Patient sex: M
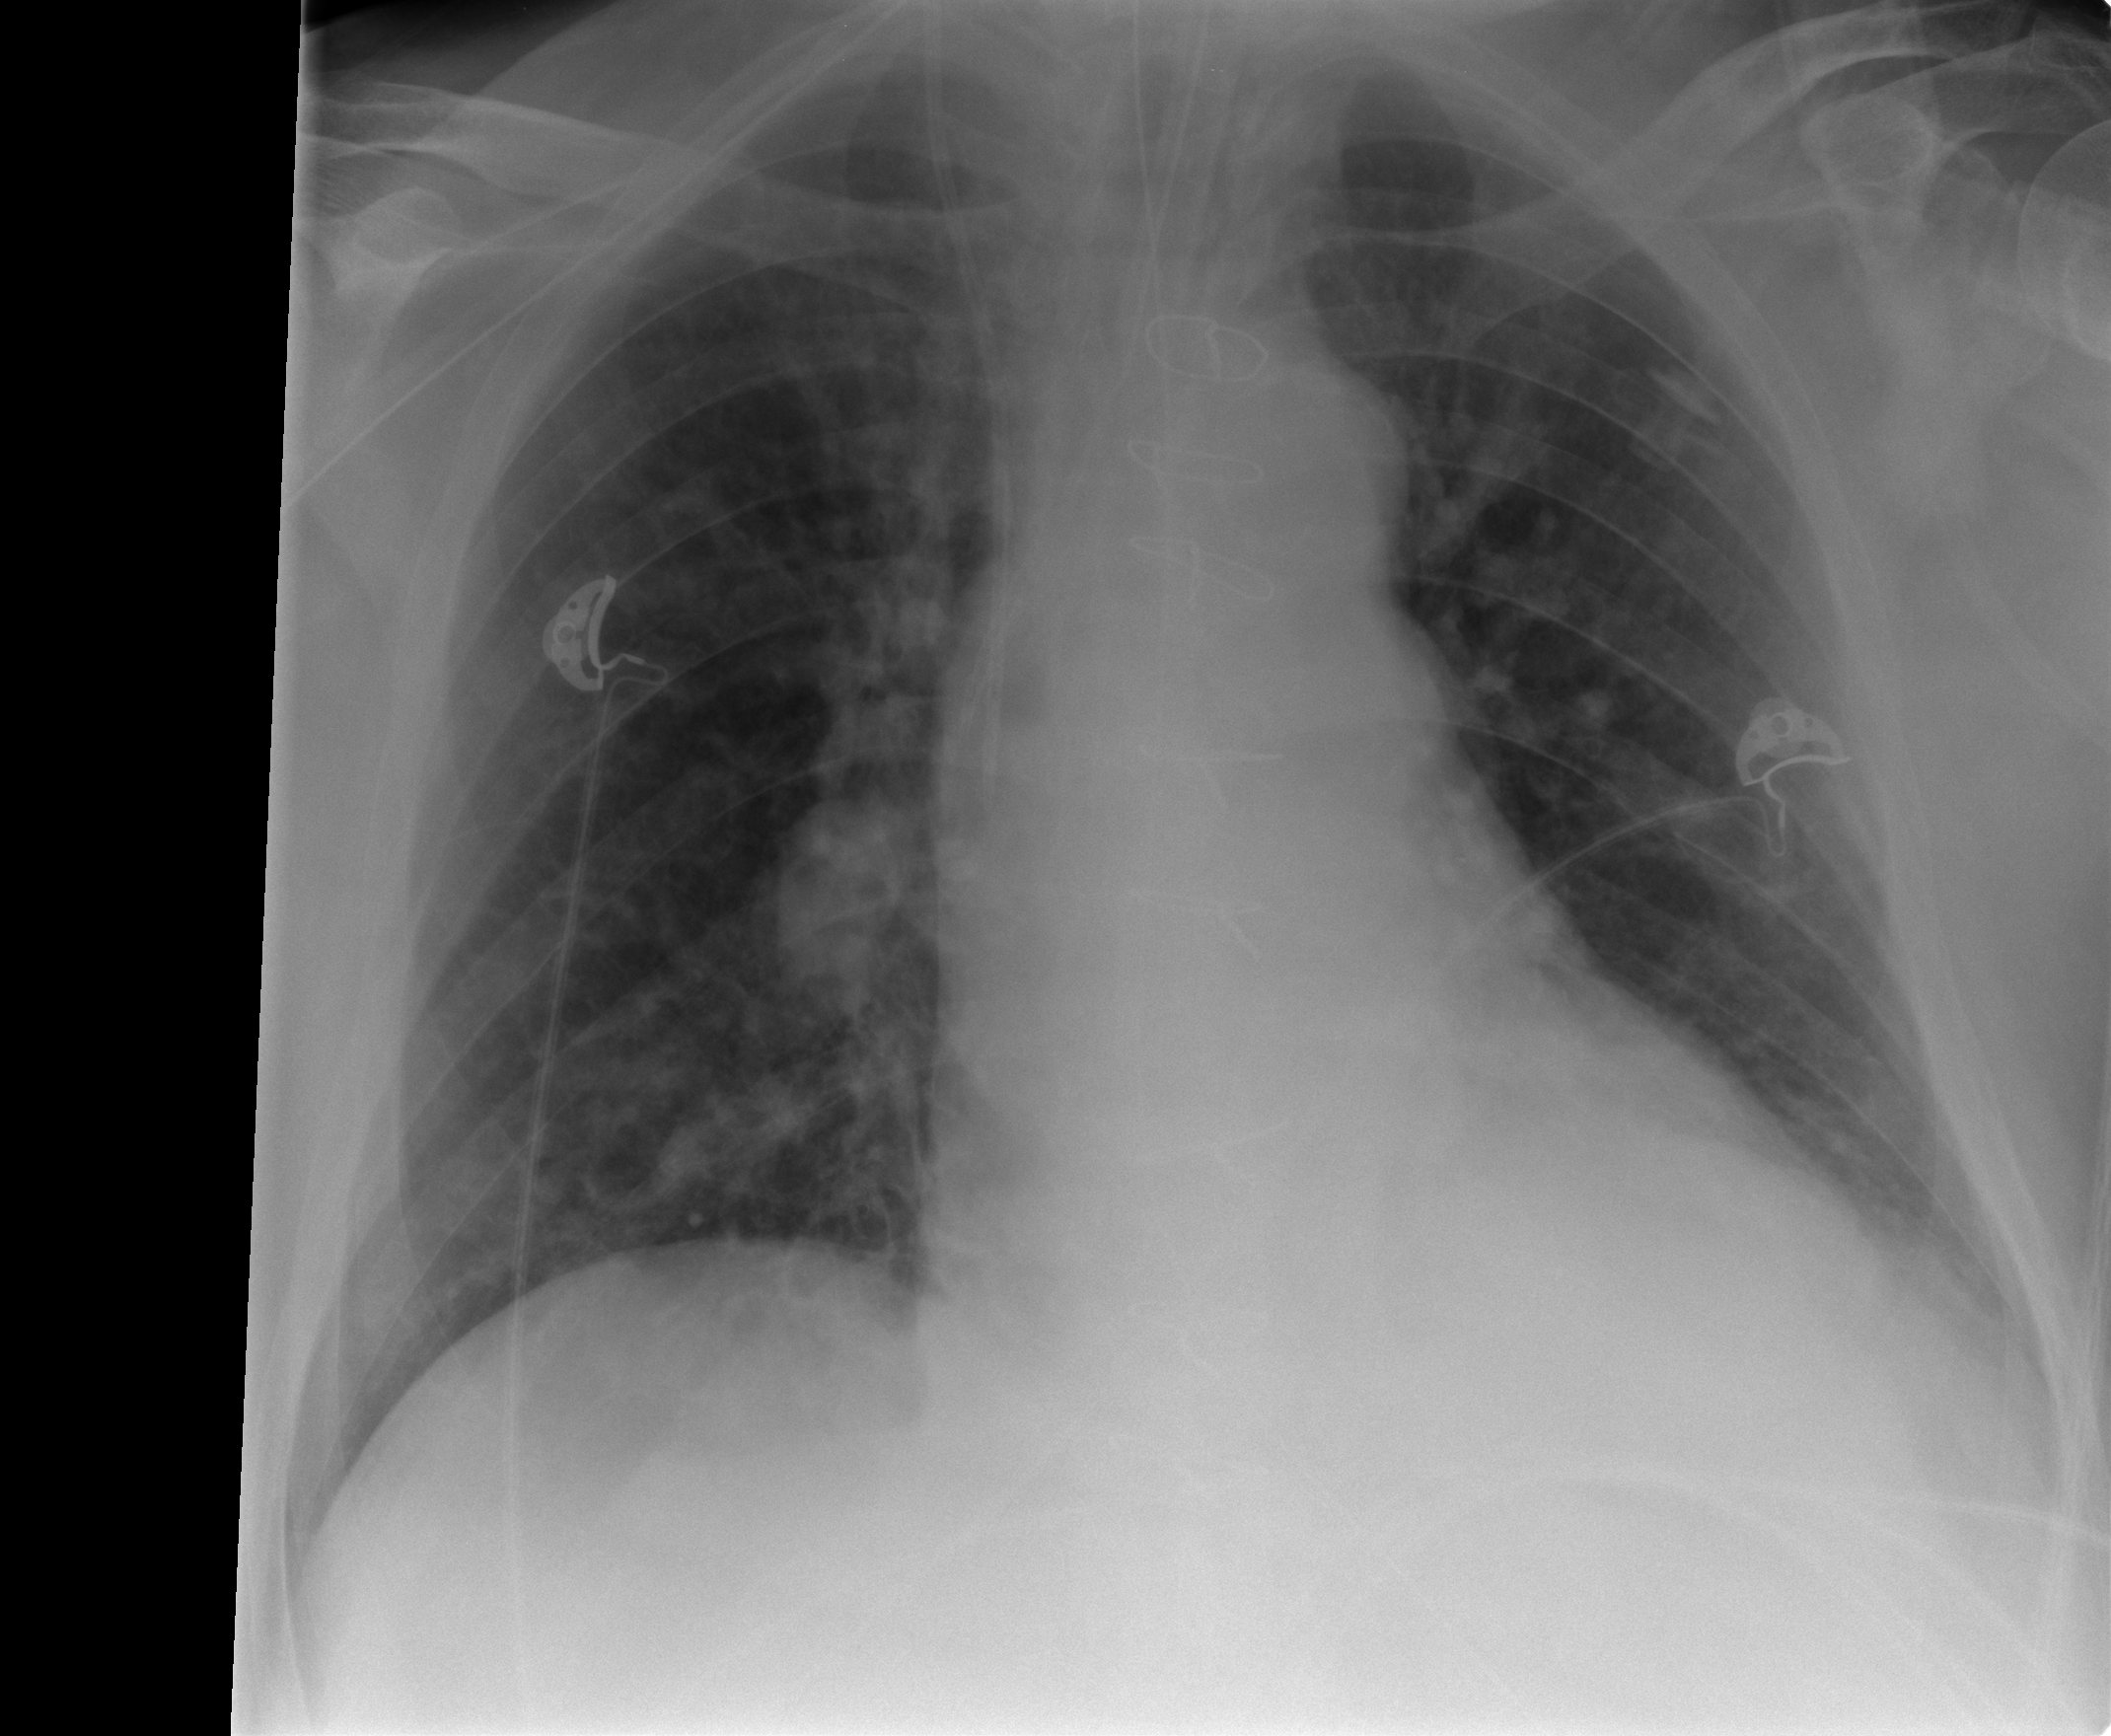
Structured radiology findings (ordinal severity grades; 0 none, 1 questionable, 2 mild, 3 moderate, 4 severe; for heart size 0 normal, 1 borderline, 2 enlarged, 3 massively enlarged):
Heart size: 1
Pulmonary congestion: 2
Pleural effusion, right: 0
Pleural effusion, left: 0
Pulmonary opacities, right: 1
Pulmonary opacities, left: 0
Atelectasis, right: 0
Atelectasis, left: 2